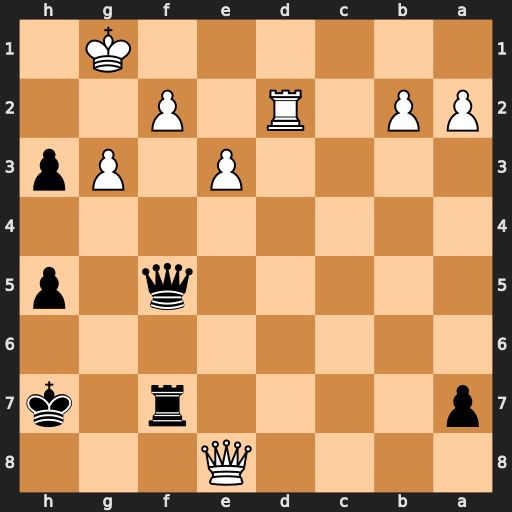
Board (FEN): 4Q3/p4r1k/8/5q1p/8/4P1Pp/PP1R1P2/6K1
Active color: b
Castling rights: -
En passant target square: -
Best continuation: Qf3 Qxf7+ Qxf7